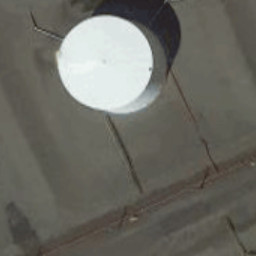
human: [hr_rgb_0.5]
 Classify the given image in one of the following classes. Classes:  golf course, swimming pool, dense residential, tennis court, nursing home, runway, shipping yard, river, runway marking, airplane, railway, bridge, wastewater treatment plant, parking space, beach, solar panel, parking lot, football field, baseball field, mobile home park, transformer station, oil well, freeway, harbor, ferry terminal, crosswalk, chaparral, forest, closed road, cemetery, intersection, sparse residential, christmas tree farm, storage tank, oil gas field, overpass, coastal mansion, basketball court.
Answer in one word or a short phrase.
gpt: storage tank